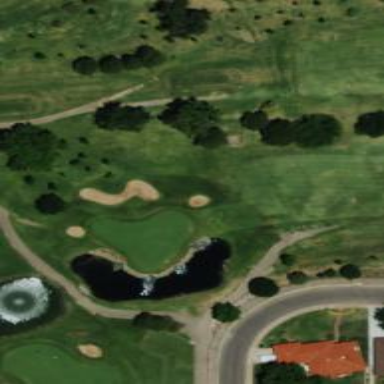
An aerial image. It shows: Golf hole.